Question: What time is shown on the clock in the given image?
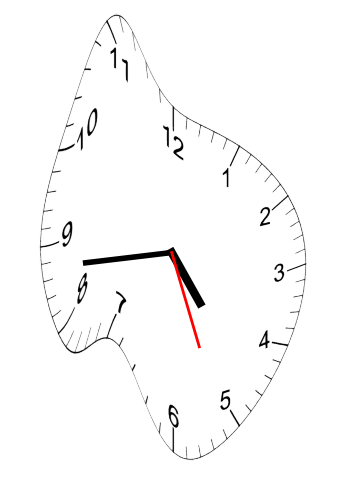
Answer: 04:43:26